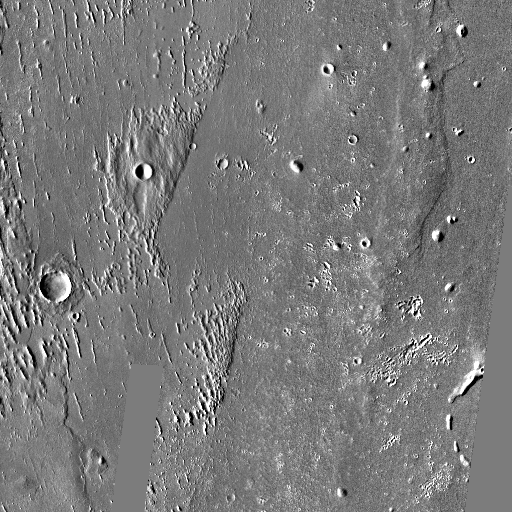
Crater classes present: Background, Other, Buried, Secondary